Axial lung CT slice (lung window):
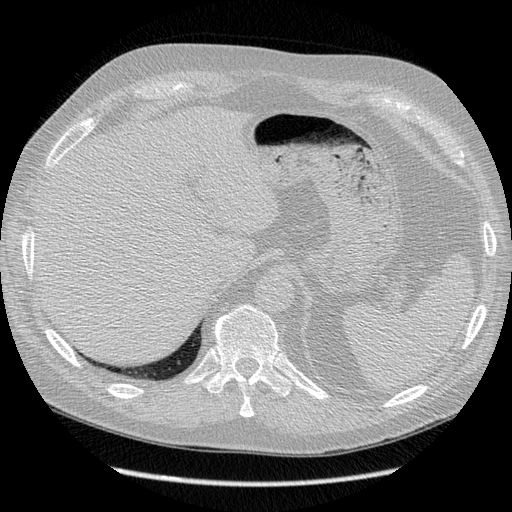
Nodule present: no